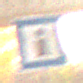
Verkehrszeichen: Informationsstelle
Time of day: SunriseSunset
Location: Roofed (Suburban)
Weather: Clear
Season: NotSpecified
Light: Natural